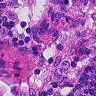
Metastatic tissue present: no